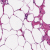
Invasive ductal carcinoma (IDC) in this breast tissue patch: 0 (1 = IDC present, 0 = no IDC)